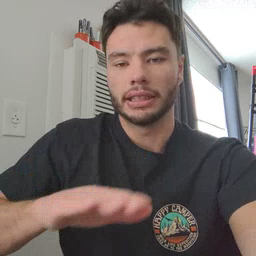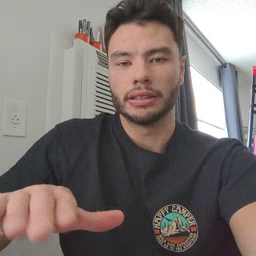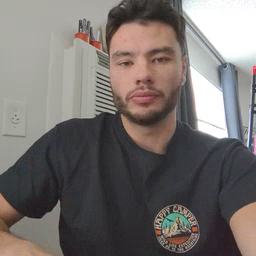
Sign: clean